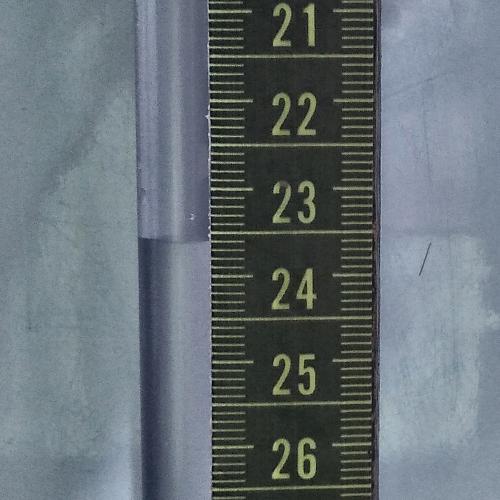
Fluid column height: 23.6 cm